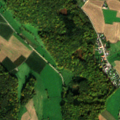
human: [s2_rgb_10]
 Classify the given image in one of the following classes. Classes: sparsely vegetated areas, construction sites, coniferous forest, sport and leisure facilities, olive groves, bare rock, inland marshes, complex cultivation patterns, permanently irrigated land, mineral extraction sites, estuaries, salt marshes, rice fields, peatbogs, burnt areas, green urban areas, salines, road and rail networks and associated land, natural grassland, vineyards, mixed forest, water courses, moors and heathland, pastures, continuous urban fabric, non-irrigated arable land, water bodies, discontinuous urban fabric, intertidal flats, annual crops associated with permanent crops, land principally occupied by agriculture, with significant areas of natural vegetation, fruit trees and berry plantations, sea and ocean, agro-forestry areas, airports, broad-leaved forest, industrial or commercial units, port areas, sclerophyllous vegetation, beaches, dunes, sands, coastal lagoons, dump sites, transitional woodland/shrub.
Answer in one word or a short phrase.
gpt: discontinuous urban fabric, non-irrigated arable land, pastures, complex cultivation patterns, mixed forest